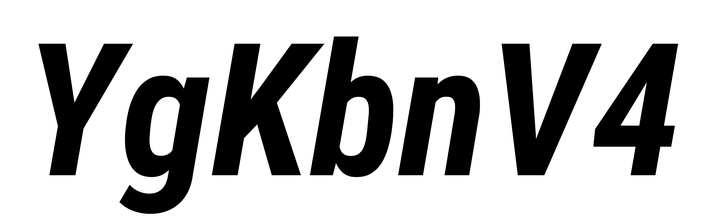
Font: Roboto-Italic_Condensed_Bold_Italic